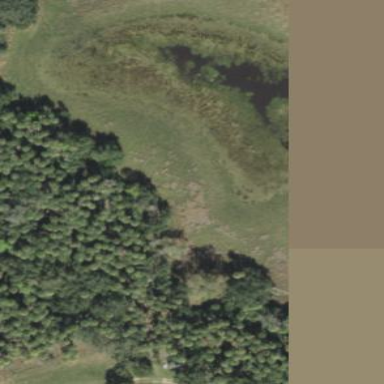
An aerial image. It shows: Marshy wetland area.